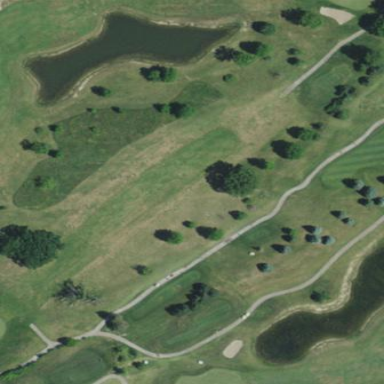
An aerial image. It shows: Golf fairway in the image.